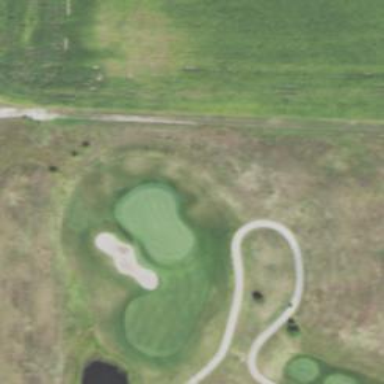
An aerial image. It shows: Golf hole.